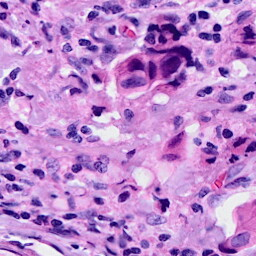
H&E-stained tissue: Breast